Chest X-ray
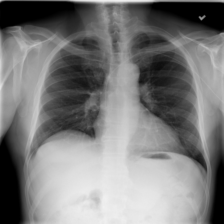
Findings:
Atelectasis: negative
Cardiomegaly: negative
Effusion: negative
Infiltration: negative
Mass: negative
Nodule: negative
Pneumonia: negative
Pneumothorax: negative
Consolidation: negative
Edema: negative
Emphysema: negative
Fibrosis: negative
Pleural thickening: negative
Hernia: negative